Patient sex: F
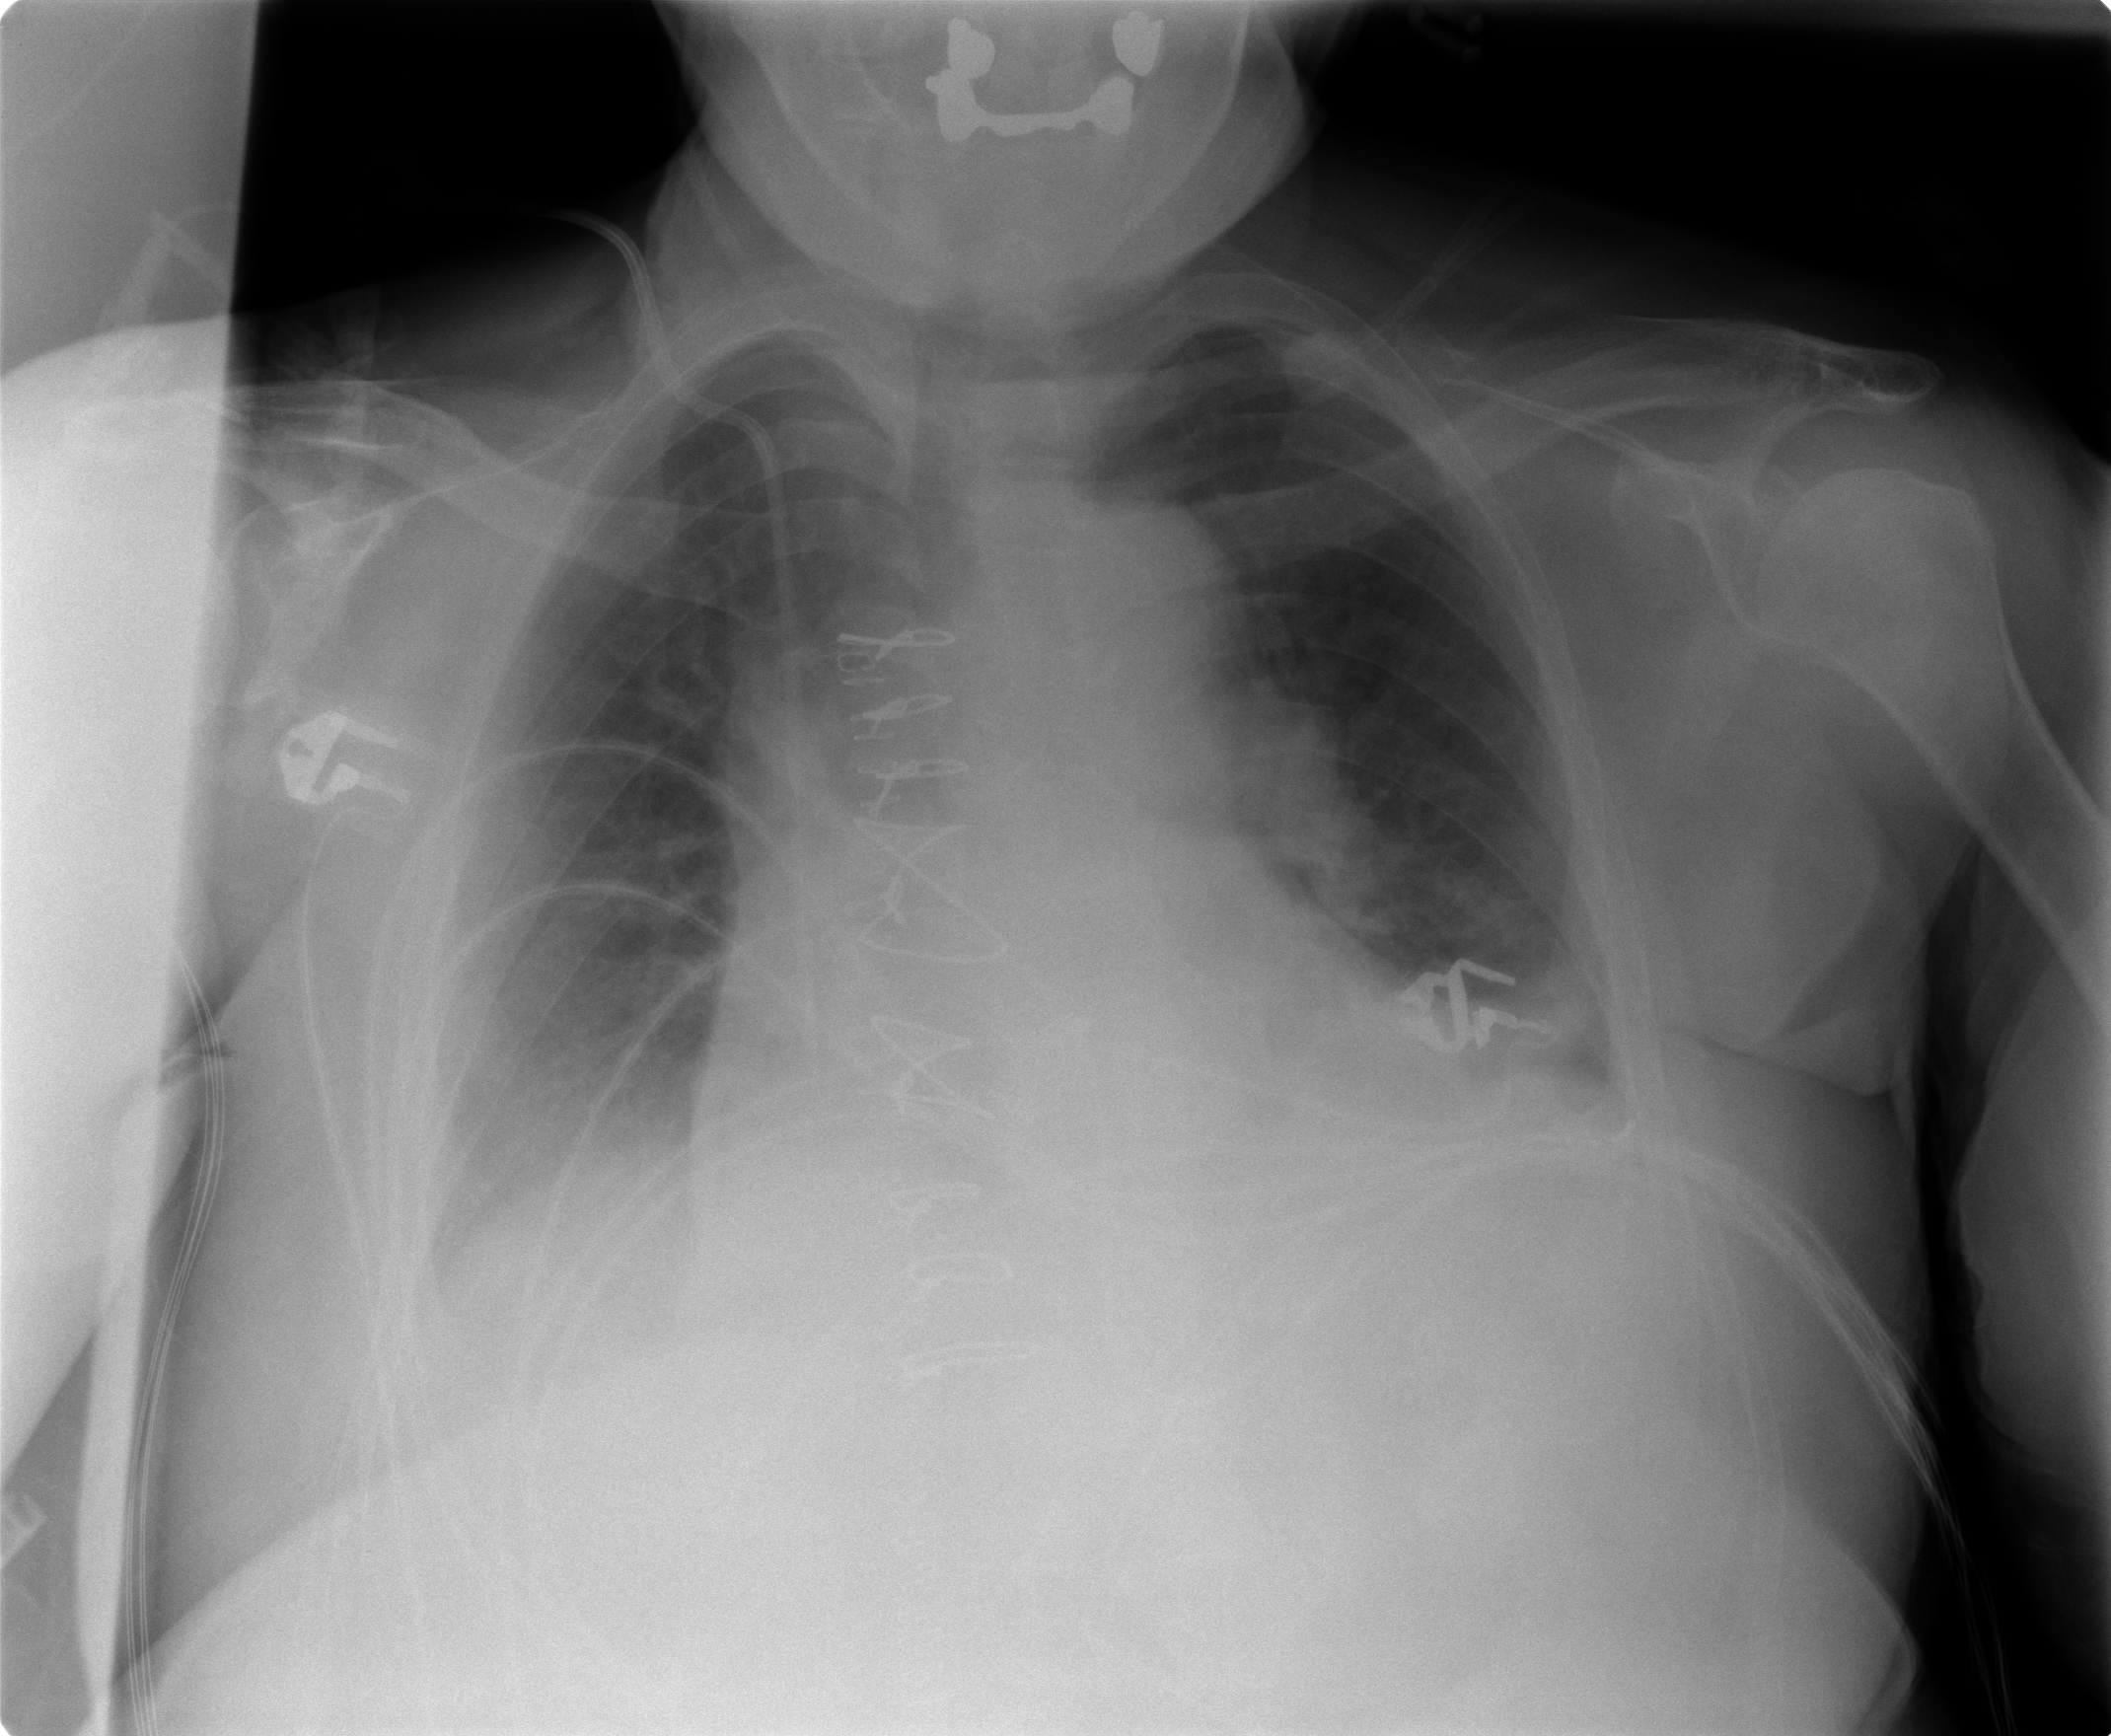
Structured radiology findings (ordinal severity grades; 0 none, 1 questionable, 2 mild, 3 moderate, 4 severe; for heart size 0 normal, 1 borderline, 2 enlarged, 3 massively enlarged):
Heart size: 2
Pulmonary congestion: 2
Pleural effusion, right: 2
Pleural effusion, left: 1
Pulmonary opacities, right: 0
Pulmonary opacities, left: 0
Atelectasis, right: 2
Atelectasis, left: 2